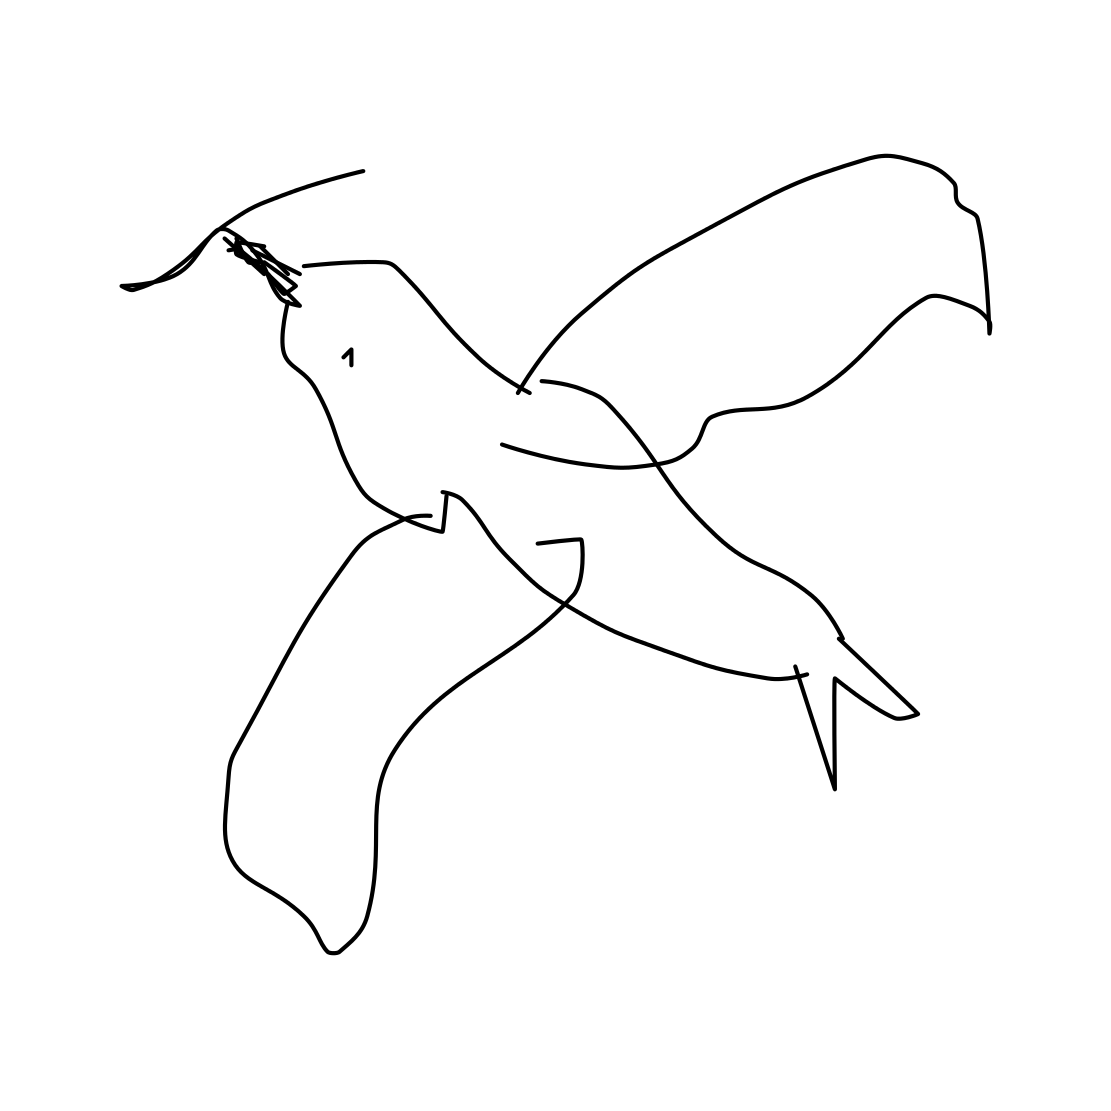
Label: flying bird